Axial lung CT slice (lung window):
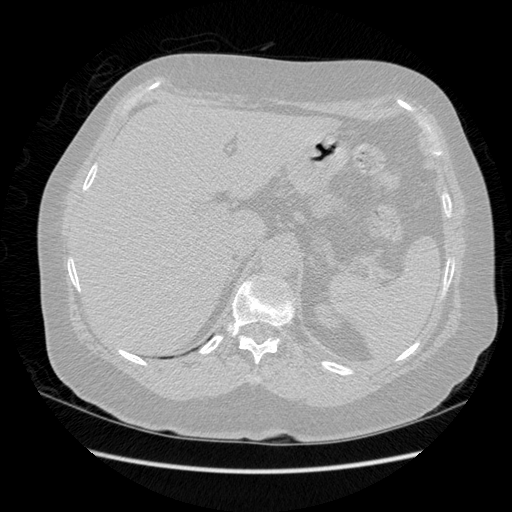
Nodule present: no